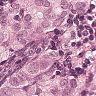
Metastatic tissue present: yes